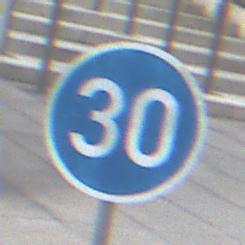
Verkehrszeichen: VorgeschriebeneMindestgeschwindigkeit
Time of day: MorningAfternoon
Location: Outdoor (Urban)
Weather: PartlyCloudy
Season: NotSpecified
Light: Natural